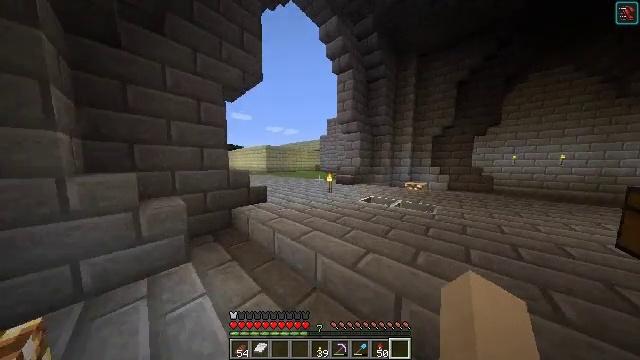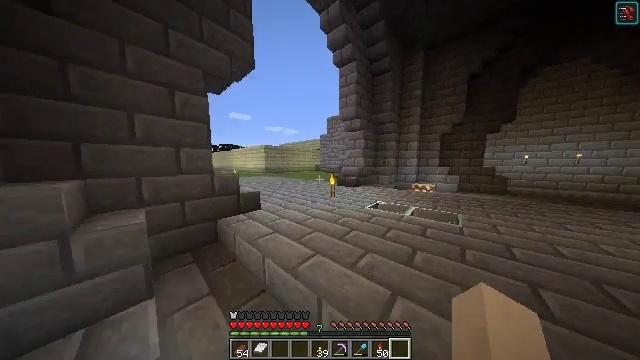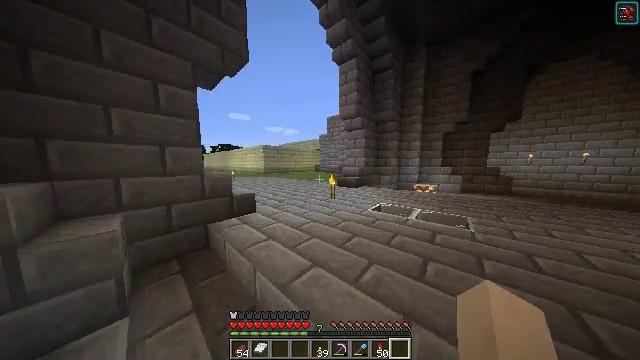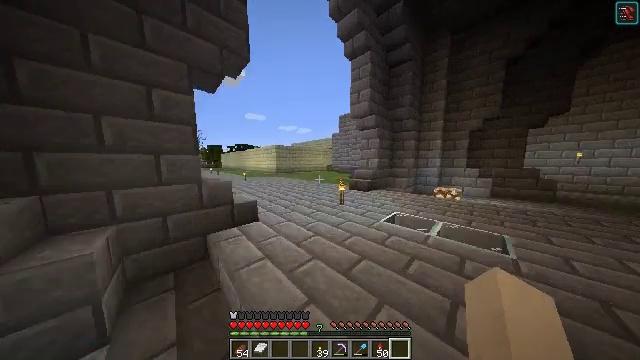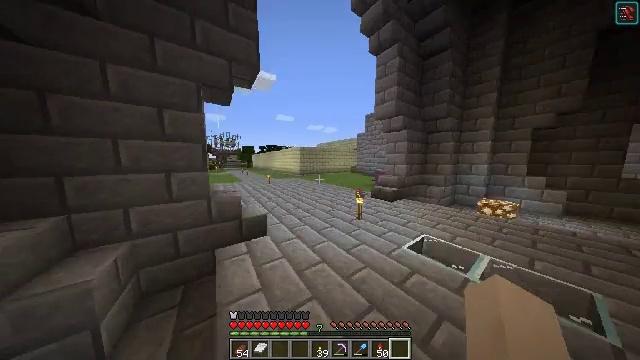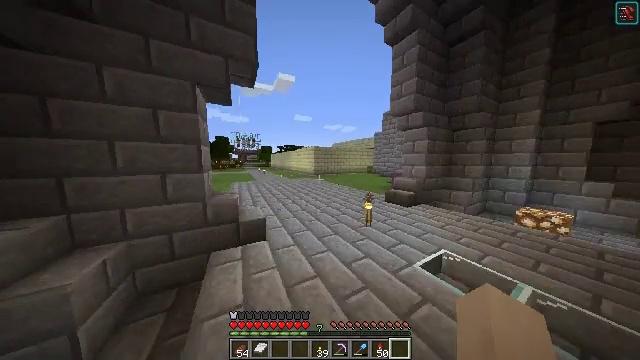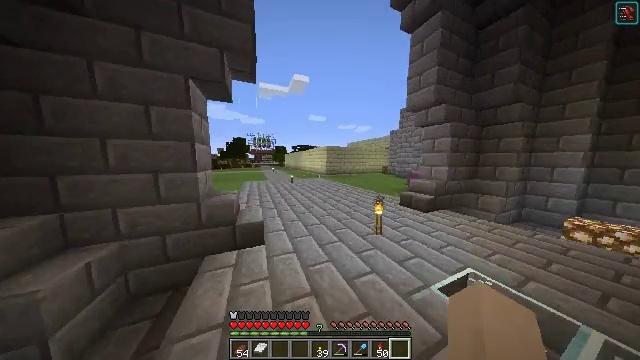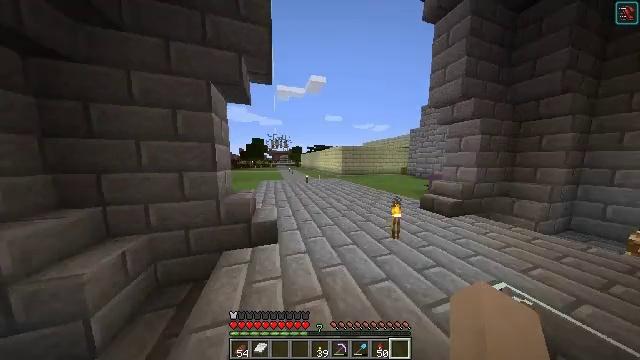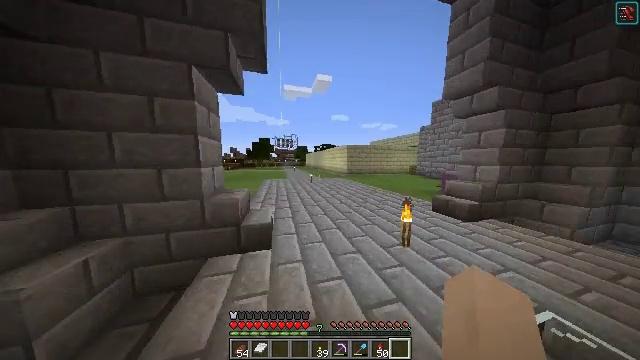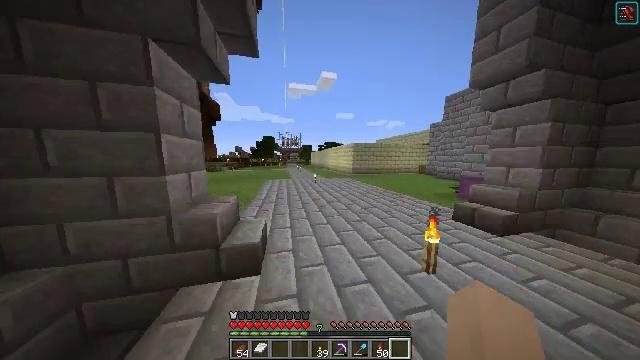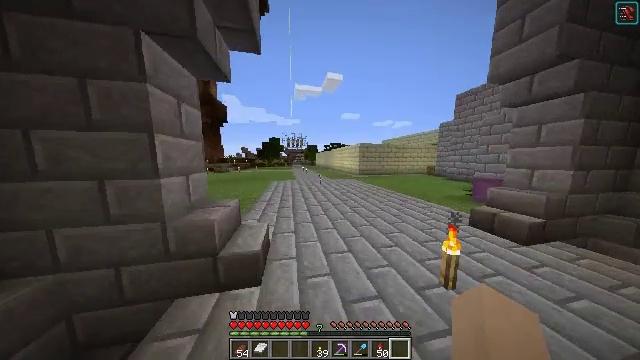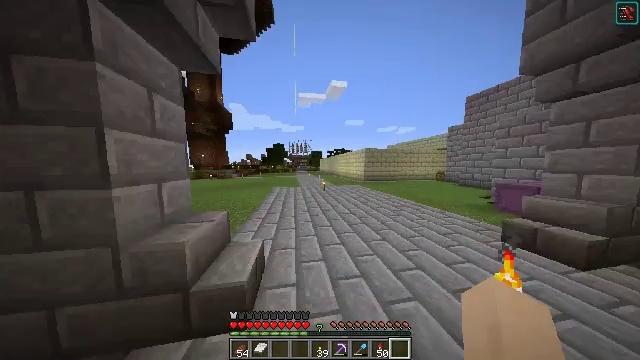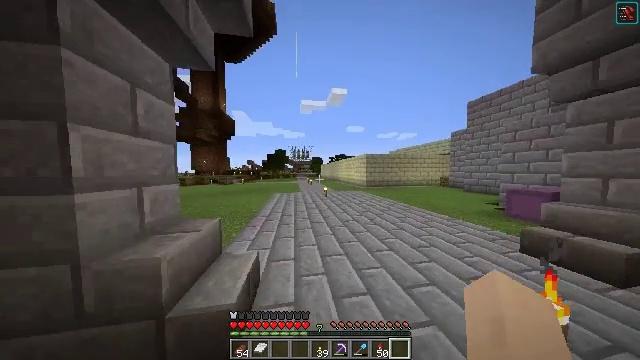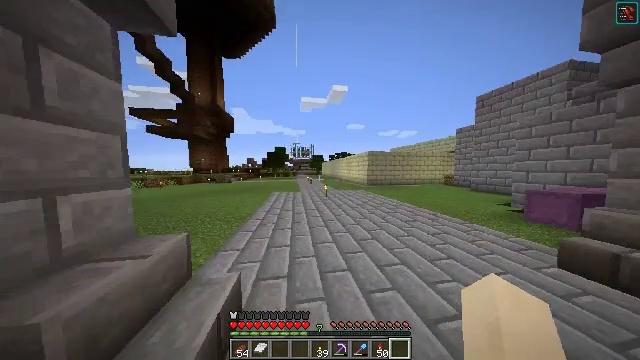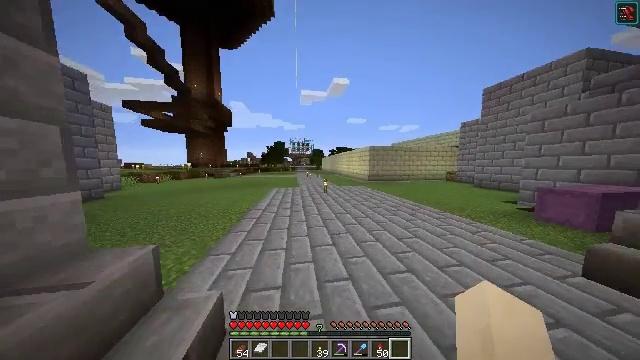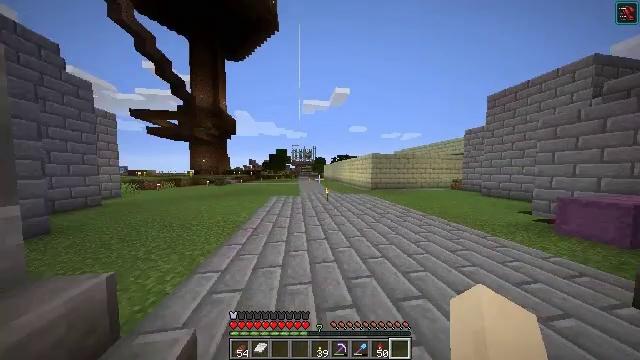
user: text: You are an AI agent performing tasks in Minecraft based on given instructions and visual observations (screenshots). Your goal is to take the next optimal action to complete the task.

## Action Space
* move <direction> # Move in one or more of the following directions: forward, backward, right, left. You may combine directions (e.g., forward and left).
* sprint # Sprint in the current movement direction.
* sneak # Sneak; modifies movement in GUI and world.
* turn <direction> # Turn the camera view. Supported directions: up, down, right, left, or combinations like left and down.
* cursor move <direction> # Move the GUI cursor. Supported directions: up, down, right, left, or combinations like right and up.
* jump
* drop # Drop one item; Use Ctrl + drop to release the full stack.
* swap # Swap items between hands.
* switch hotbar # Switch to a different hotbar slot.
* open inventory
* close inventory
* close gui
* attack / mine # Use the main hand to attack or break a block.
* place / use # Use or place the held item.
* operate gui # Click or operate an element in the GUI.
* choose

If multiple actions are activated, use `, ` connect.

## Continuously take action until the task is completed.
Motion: motion action
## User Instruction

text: Drop a firework rocket.
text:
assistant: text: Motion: move forward
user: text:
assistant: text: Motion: move forward and move right
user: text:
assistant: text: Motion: move forward and move right, turn left
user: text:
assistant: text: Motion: move forward and move right, turn left
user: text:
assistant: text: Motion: move forward and move right, turn left
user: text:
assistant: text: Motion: move forward, turn left
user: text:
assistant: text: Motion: move forward, turn left
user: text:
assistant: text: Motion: move forward, turn left
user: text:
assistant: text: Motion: move forward, turn left
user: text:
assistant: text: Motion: move forward, turn left
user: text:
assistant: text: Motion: move forward, turn left and up
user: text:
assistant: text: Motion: move forward, turn up
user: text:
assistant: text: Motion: move forward
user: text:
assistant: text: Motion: move forward, turn down
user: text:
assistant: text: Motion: move forward, turn up
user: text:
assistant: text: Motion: move forward, turn right
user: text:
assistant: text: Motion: move forward
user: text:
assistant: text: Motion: move forward
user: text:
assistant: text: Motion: move forward
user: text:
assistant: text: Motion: move forward
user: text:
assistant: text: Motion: move forward, turn left
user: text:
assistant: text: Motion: move forward
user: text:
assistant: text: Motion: move forward, turn left
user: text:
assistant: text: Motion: move forward, turn left and down
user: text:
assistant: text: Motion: move forward
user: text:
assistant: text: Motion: move forward
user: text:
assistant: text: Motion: move forward
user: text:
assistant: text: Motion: move forward
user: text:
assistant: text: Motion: move forward
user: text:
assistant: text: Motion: move forward